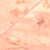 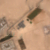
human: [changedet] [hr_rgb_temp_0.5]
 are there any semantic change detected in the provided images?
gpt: Some constructions and green areas were built in the desert near the road.